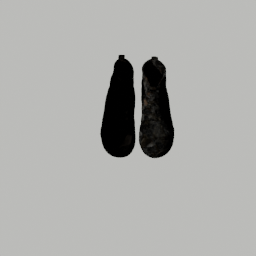
Label: people